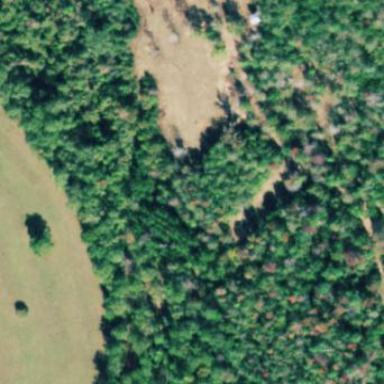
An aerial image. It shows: Mixed leaf woodland.